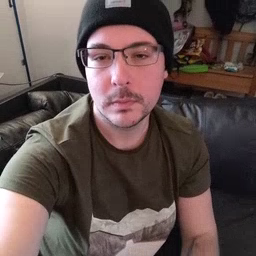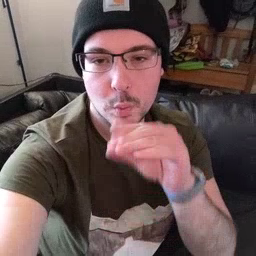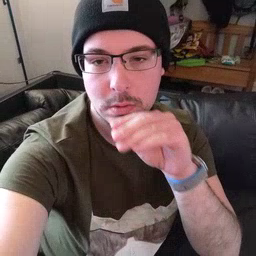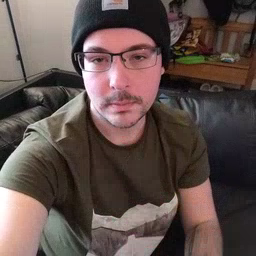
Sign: goose